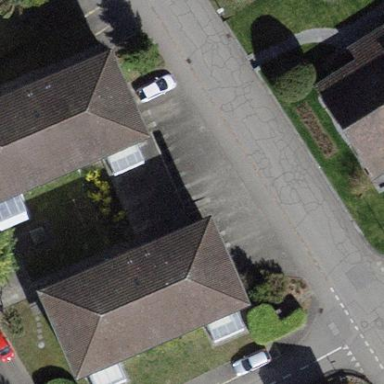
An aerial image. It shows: Building with tiled roof.